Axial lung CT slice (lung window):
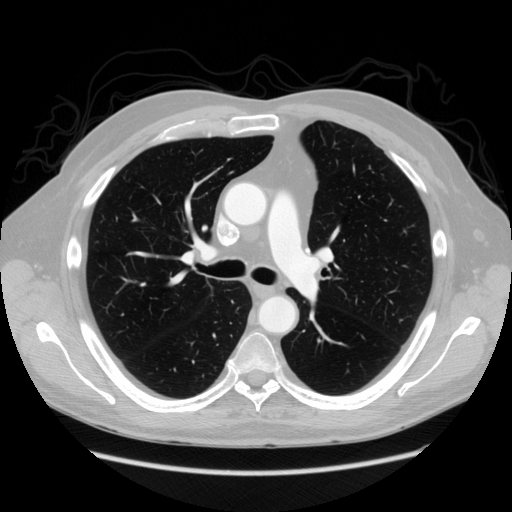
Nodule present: no